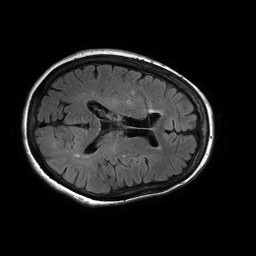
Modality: FLAIR
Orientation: axial
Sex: female
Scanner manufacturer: philips
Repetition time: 11 s
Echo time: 0.125 s